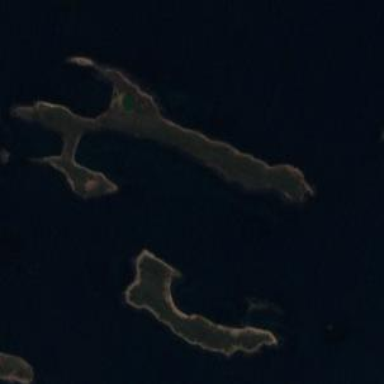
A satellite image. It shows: Island with natural coastline.